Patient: sex M, age 30
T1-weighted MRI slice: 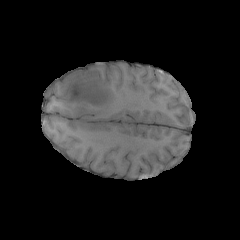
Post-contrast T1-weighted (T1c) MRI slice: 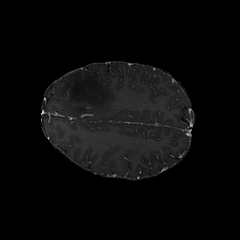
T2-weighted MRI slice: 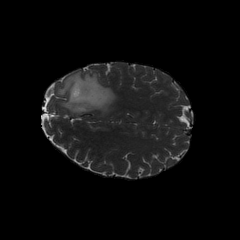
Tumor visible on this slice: yes
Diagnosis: Astrocytoma, IDH-mutant
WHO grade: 3